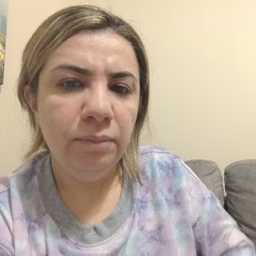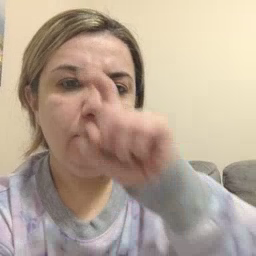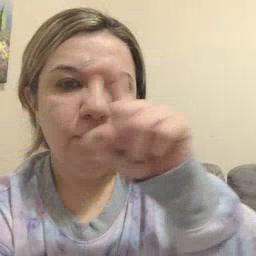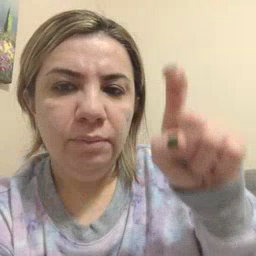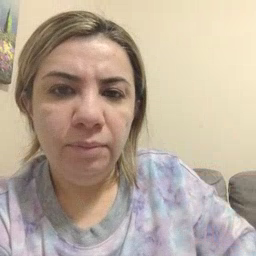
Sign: closet